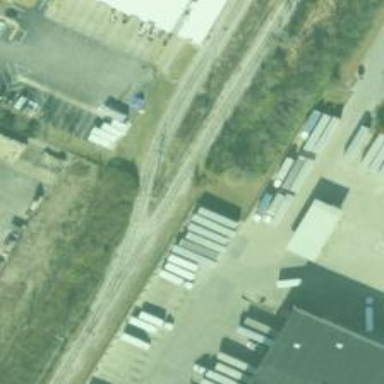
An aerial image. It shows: Railway spur service.